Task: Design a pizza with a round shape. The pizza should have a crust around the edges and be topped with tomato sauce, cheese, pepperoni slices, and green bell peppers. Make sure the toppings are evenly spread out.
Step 592:
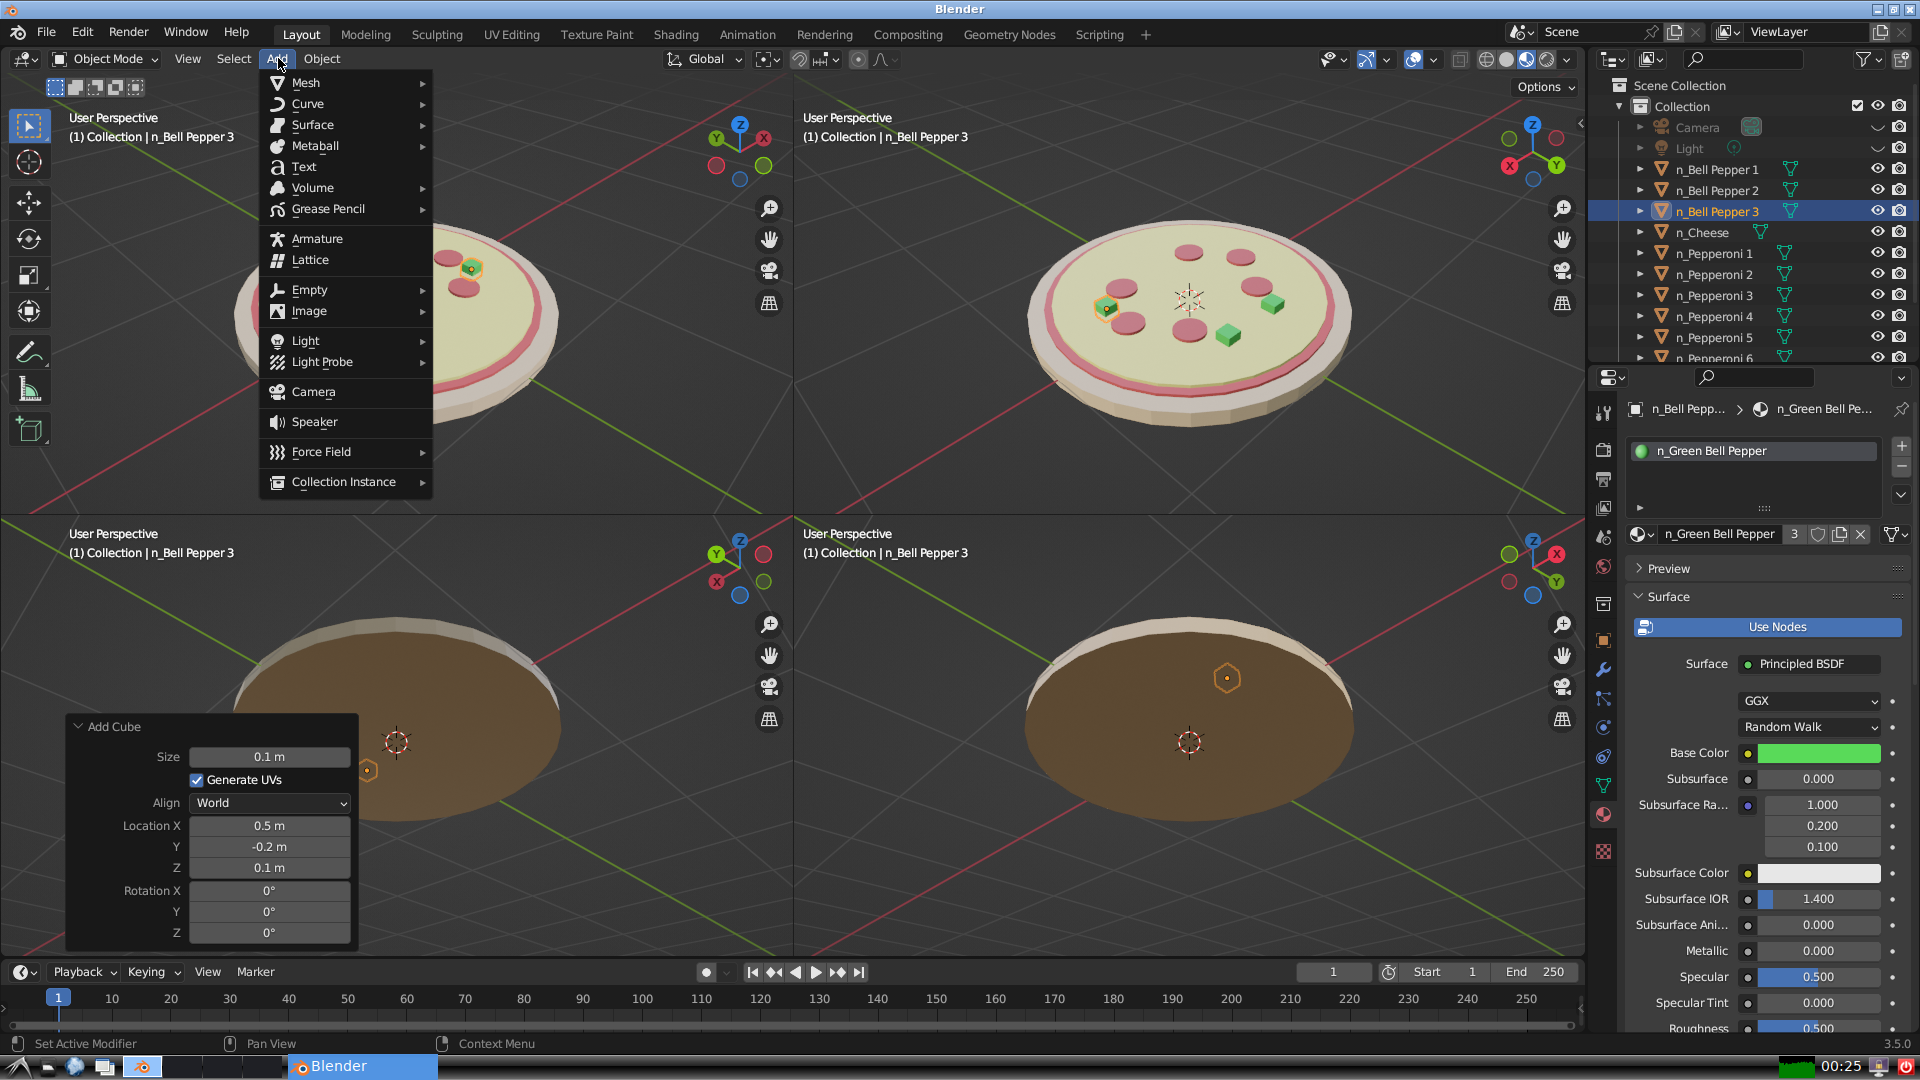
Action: {"mouse_move": [304, 82]}